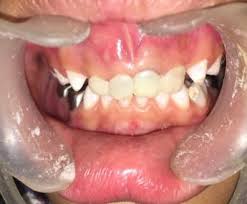
Condition: Caries